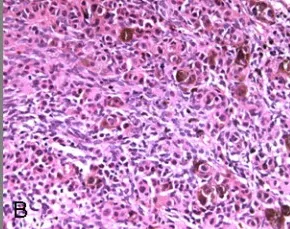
B; Melanin within epitheloid cells (20x).
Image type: pathology (h&e)